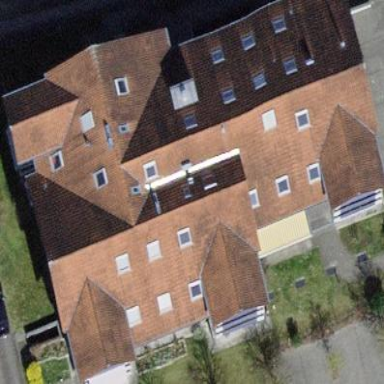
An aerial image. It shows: Building with tile roof.